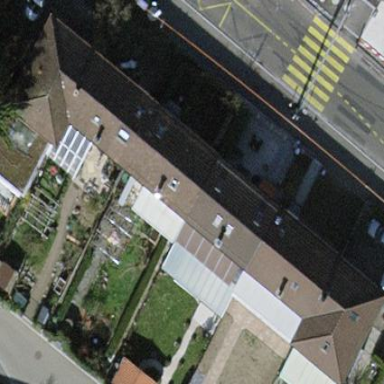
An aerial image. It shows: Hipped-roof terrace building.